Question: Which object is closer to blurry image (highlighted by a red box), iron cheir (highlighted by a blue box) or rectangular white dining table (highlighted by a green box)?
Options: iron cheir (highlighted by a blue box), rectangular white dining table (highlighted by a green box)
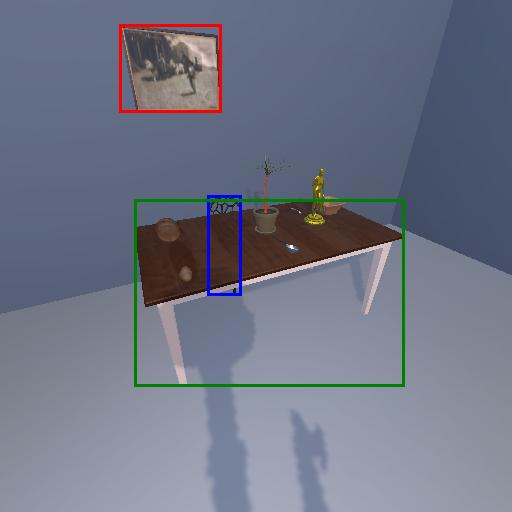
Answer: iron cheir (highlighted by a blue box)